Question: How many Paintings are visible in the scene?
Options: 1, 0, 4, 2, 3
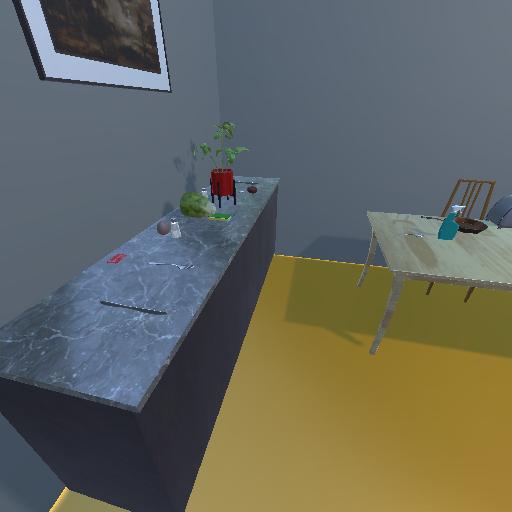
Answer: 1